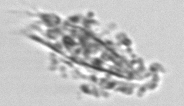
Label: Tintinnina